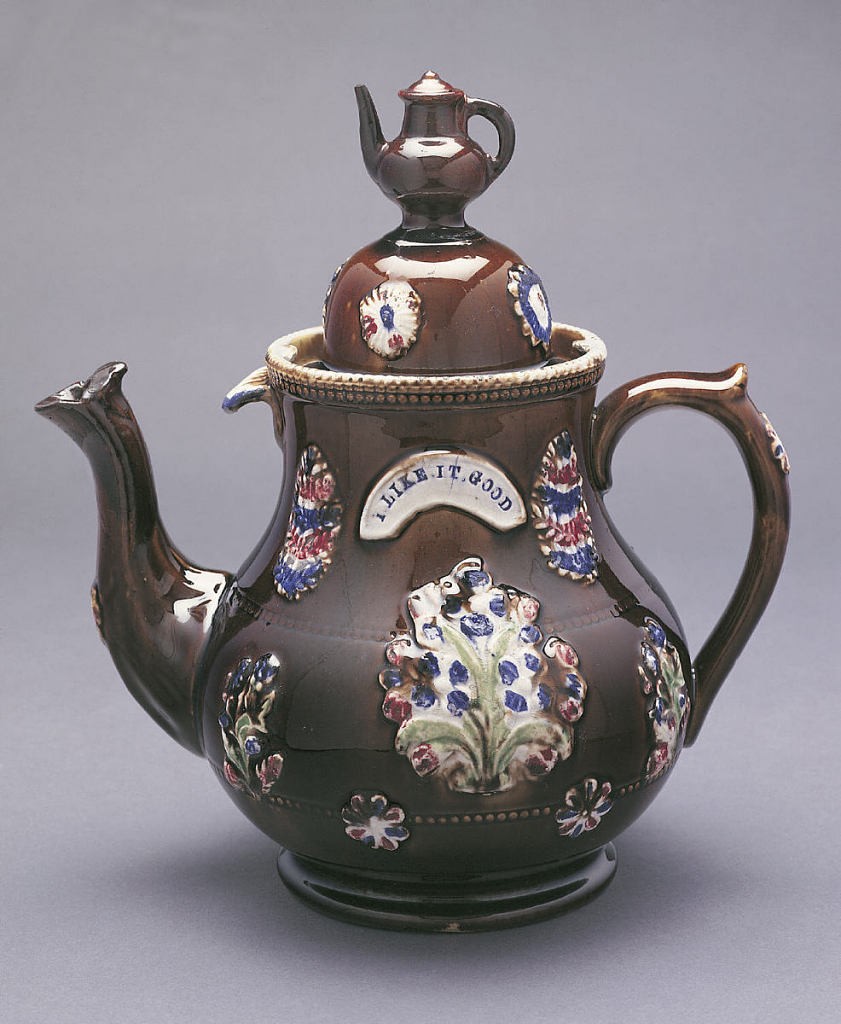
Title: Barge Pot, "I Like It Good"
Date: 18th–19th century
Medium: Glazed earthenware
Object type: Teapot and lid
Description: A brown teapot and dome lid decorated with a flower pattern. On the side, a white arch says: "I Like it Good". The knob on the lid a miniature teapot.